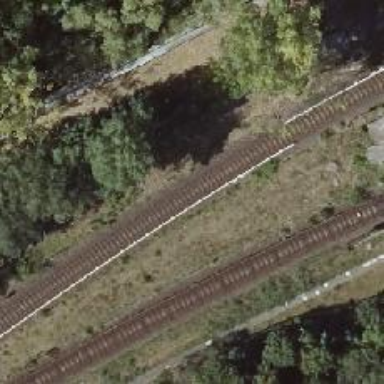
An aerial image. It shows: Rail line with bottom electrification.